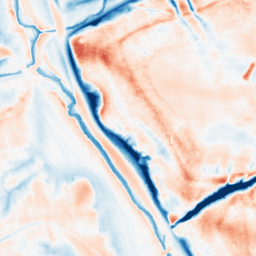
Category: multiscale
Decomposition family: dog_multiscale
Decomposition parameters: sigma_ratio: 1.6
n_scales: 6
base_sigma: 0.5
Upsampling method: quartic
Upsampling parameters: scale: 8
Upsampling scale: 8